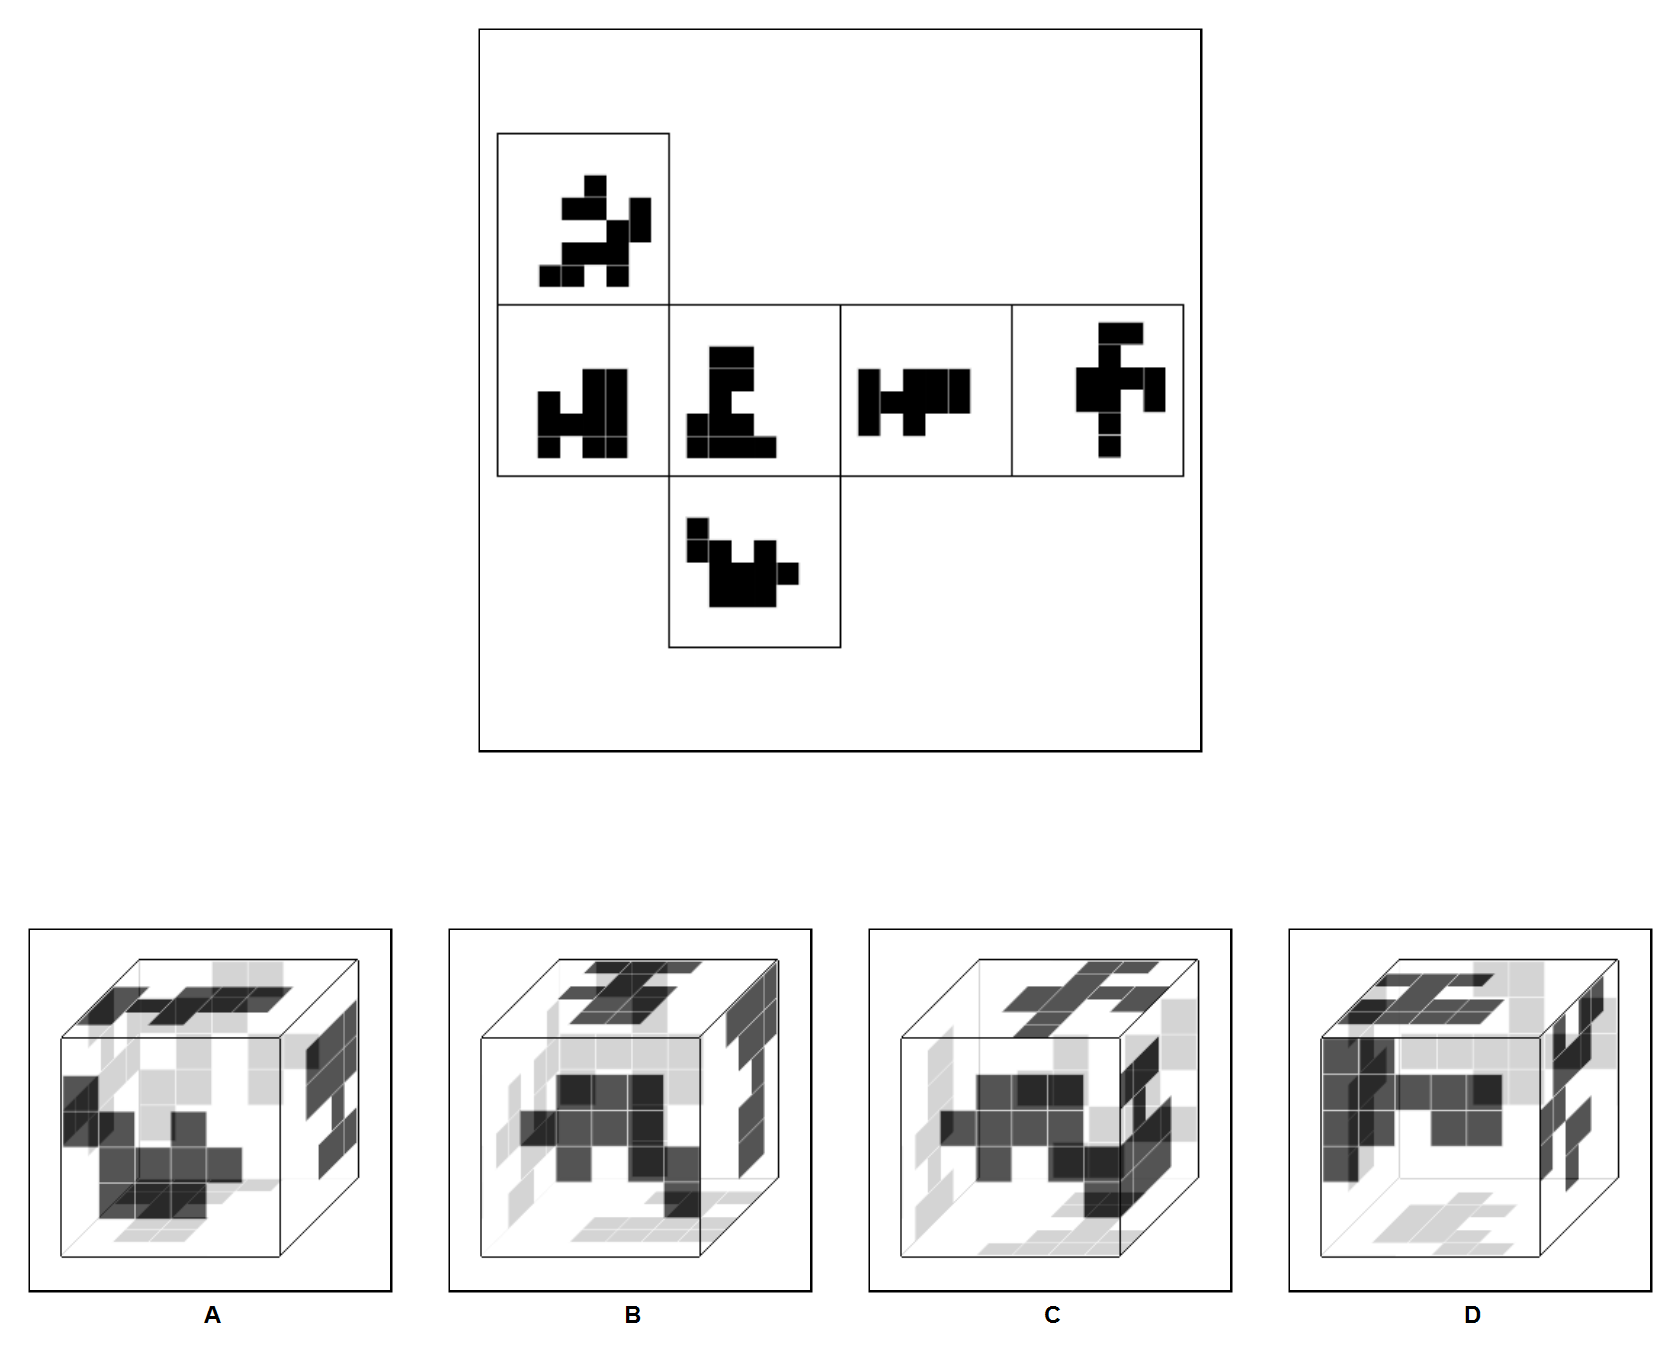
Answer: C